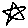
Label: star